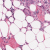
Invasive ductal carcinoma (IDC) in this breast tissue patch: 0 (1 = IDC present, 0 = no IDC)